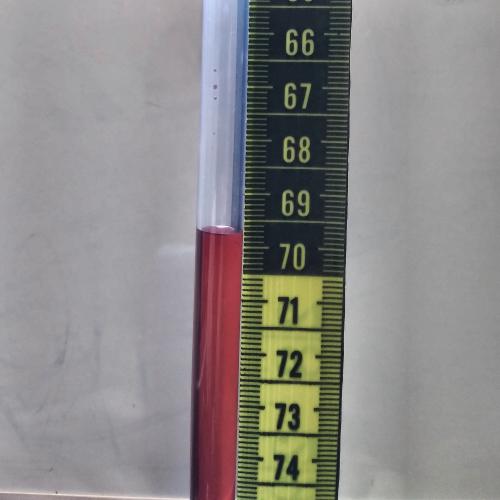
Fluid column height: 69.7 cm